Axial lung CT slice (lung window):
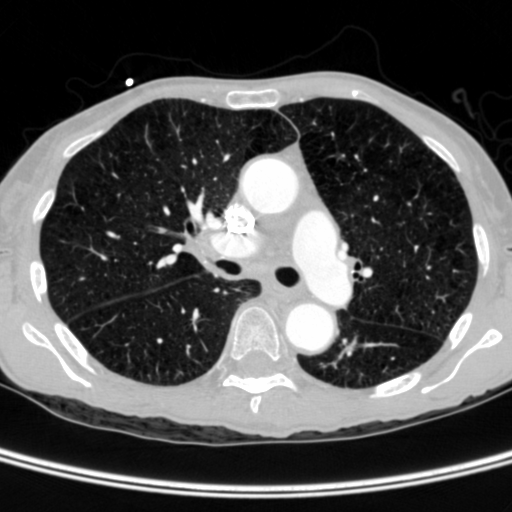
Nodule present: no